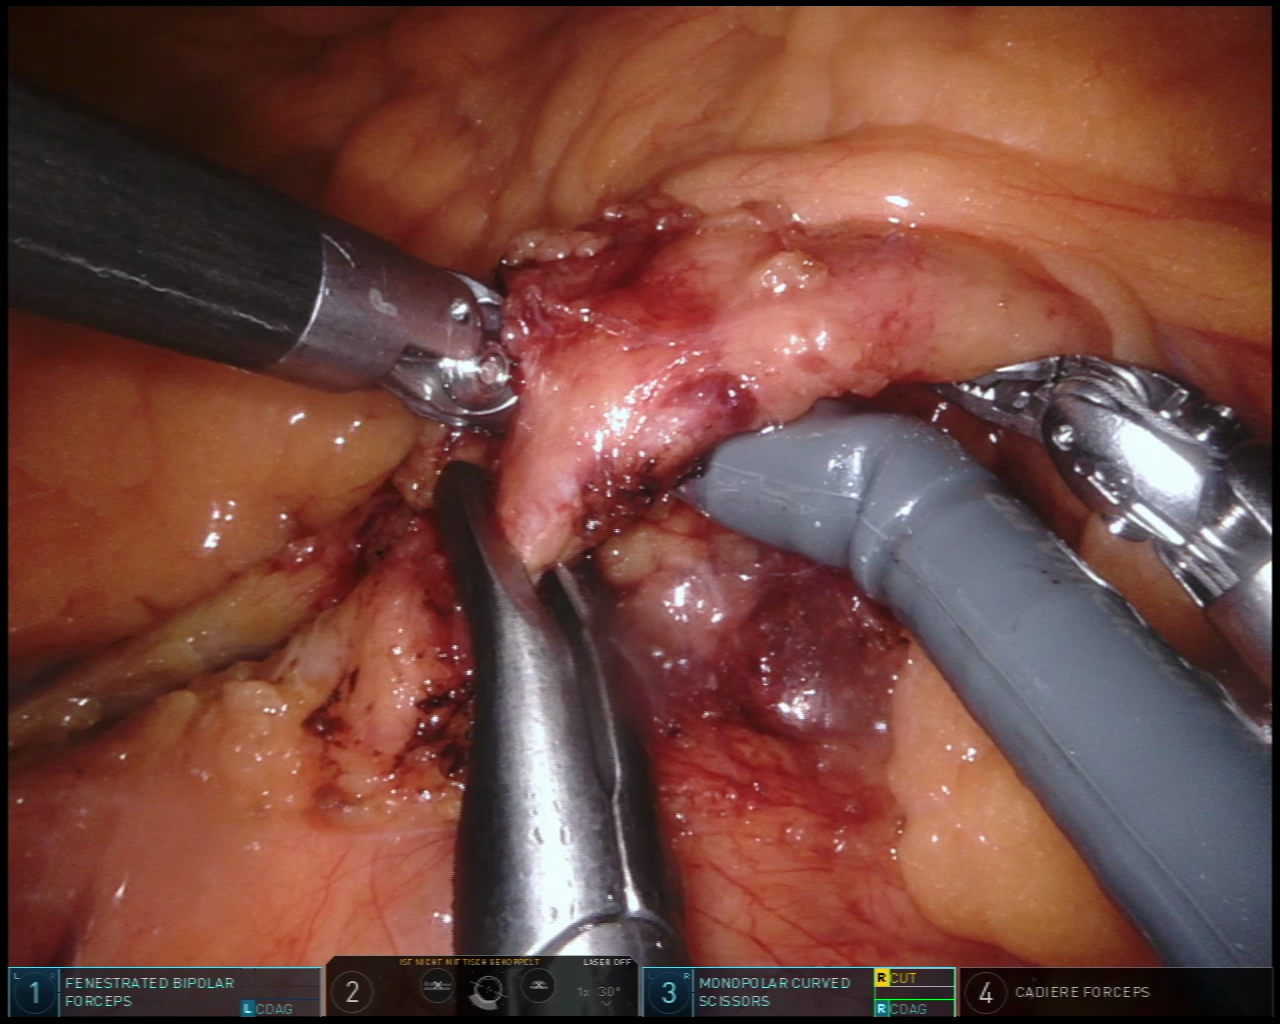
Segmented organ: inferior_mesenteric_artery
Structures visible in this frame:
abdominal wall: no
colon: no
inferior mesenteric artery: yes
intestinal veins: no
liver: no
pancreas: no
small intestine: no
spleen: no
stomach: no
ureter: no
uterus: no
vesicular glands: no